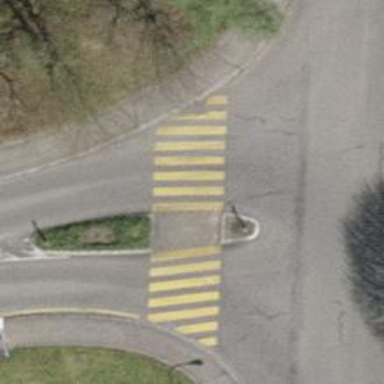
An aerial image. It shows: Zebra crossing on the road.